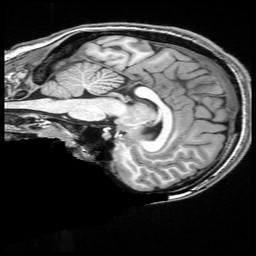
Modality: T1w
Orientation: sagittal
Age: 21
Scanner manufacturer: siemens
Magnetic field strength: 3 T
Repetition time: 2.5 s
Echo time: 0.00343 s